Aerial crown-view tile of a tropical tree (Barro Colorado Island, Panama), acquired 20250414:
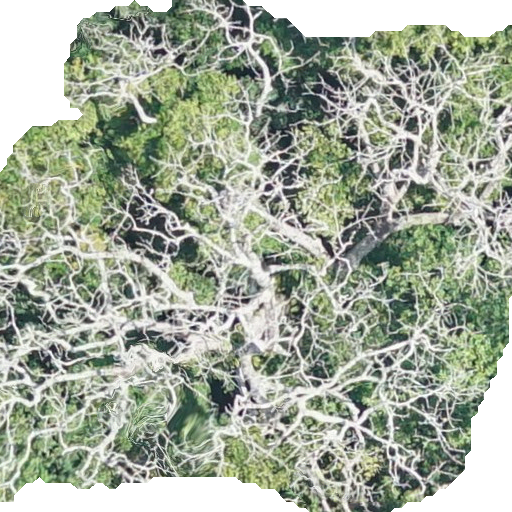
Species: Pseudobombax septenatum
GBIF accepted scientific name: Pseudobombax septenatum
Crown area: 400.48 m²